Field crop: maize
Growth stage: 2
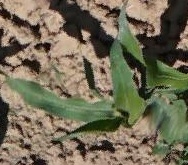
Species: maize